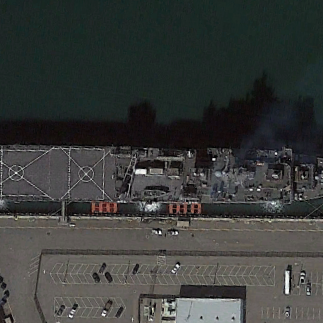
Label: combat